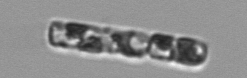
Label: Guinardia_delicatula